Question: I have some HTML code:
'''
<div class="text-center img-big">
<!-- IMAGE BIG -->
<img class="img-fluid img-big" src="" alt="">
</div>
<!-- IMAGE SMALL -->
<a id="getImg" href="" ><img src="img/asus.jpg" alt="" class="img-thumbnail thumb-product img-fluid thumb-first" width="100"></a>
<a id="getImg" href="" ><img src="img/asus-thumb.jpg" alt="" class="img-thumbnail thumb-product img-fluid" width="100"></a>
<img src="img/asus.jpg" alt="" class="img-thumbnail thumb-product img-fluid" width="100">
'''
and this is my some jquery code :
'''
<script type="text/javascript">
var imgSrc = $(".thumb-first").attr("src");
$(".img-big").attr("src",imgSrc);
$("#getImg img").on("click",function(){
tes = $(this).attr("src");
$(".img-big").attr("src",imgSrc);
});
</script>
'''
I want to change src image big when image small clicked, but my code doesn't work properly.

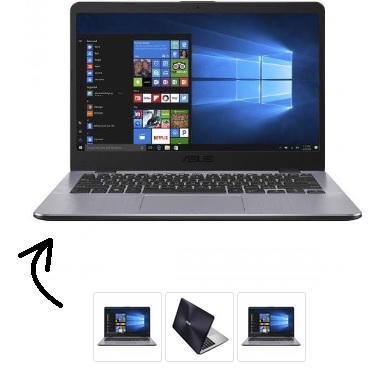
Answer: What I did is to change 'id="getImg"' to 'class="getImg"' because 'id' attribute should always be unique.
Instead of getting the click event of the image, I used the click event of '<a>', then located the '' using 'find()'.
I also added an 'id' to the big image, because there are two instance of '.img-big', which is an '' and '<div>', and '<div>' does not have a 'src' attribute.
Lastly, I used 'e.preventDefault()' to prevent the redirection when clicking a '<a>' tag
'''
$(".getImg").click(function(e) {
var imgSrc = $(this).find("img").attr("src");
$("#bigImage").attr("src", imgSrc);
e.preventDefault();
});
'''
'''
<script src="https://ajax.googleapis.com/ajax/libs/jquery/2.1.1/jquery.min.js"></script>
<div class="text-center img-big">
<!-- IMAGE BIG -->
<img id="bigImage" class="img-fluid img-big" src="" alt="">
</div>
<!-- IMAGE SMALL -->
<a class="getImg" href=""><img src="http://via.placeholder.com/100x100" alt="" class="img-thumbnail thumb-product img-fluid thumb-first" width="100"></a>
<a class="getImg" href=""><img src="http://via.placeholder.com/200x200" alt="" class="img-thumbnail thumb-product img-fluid" width="100"></a>
'''